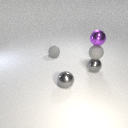
small gray rubber sphere above small gray metal sphere